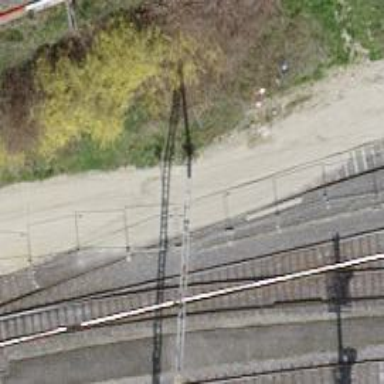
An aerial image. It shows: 1-track yard used for service.